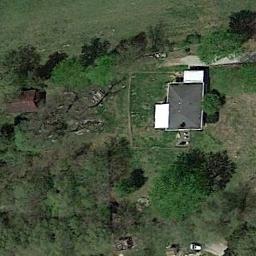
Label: sparse_residential